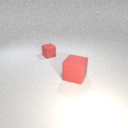
small red rubber cube behind large red rubber cube